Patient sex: F
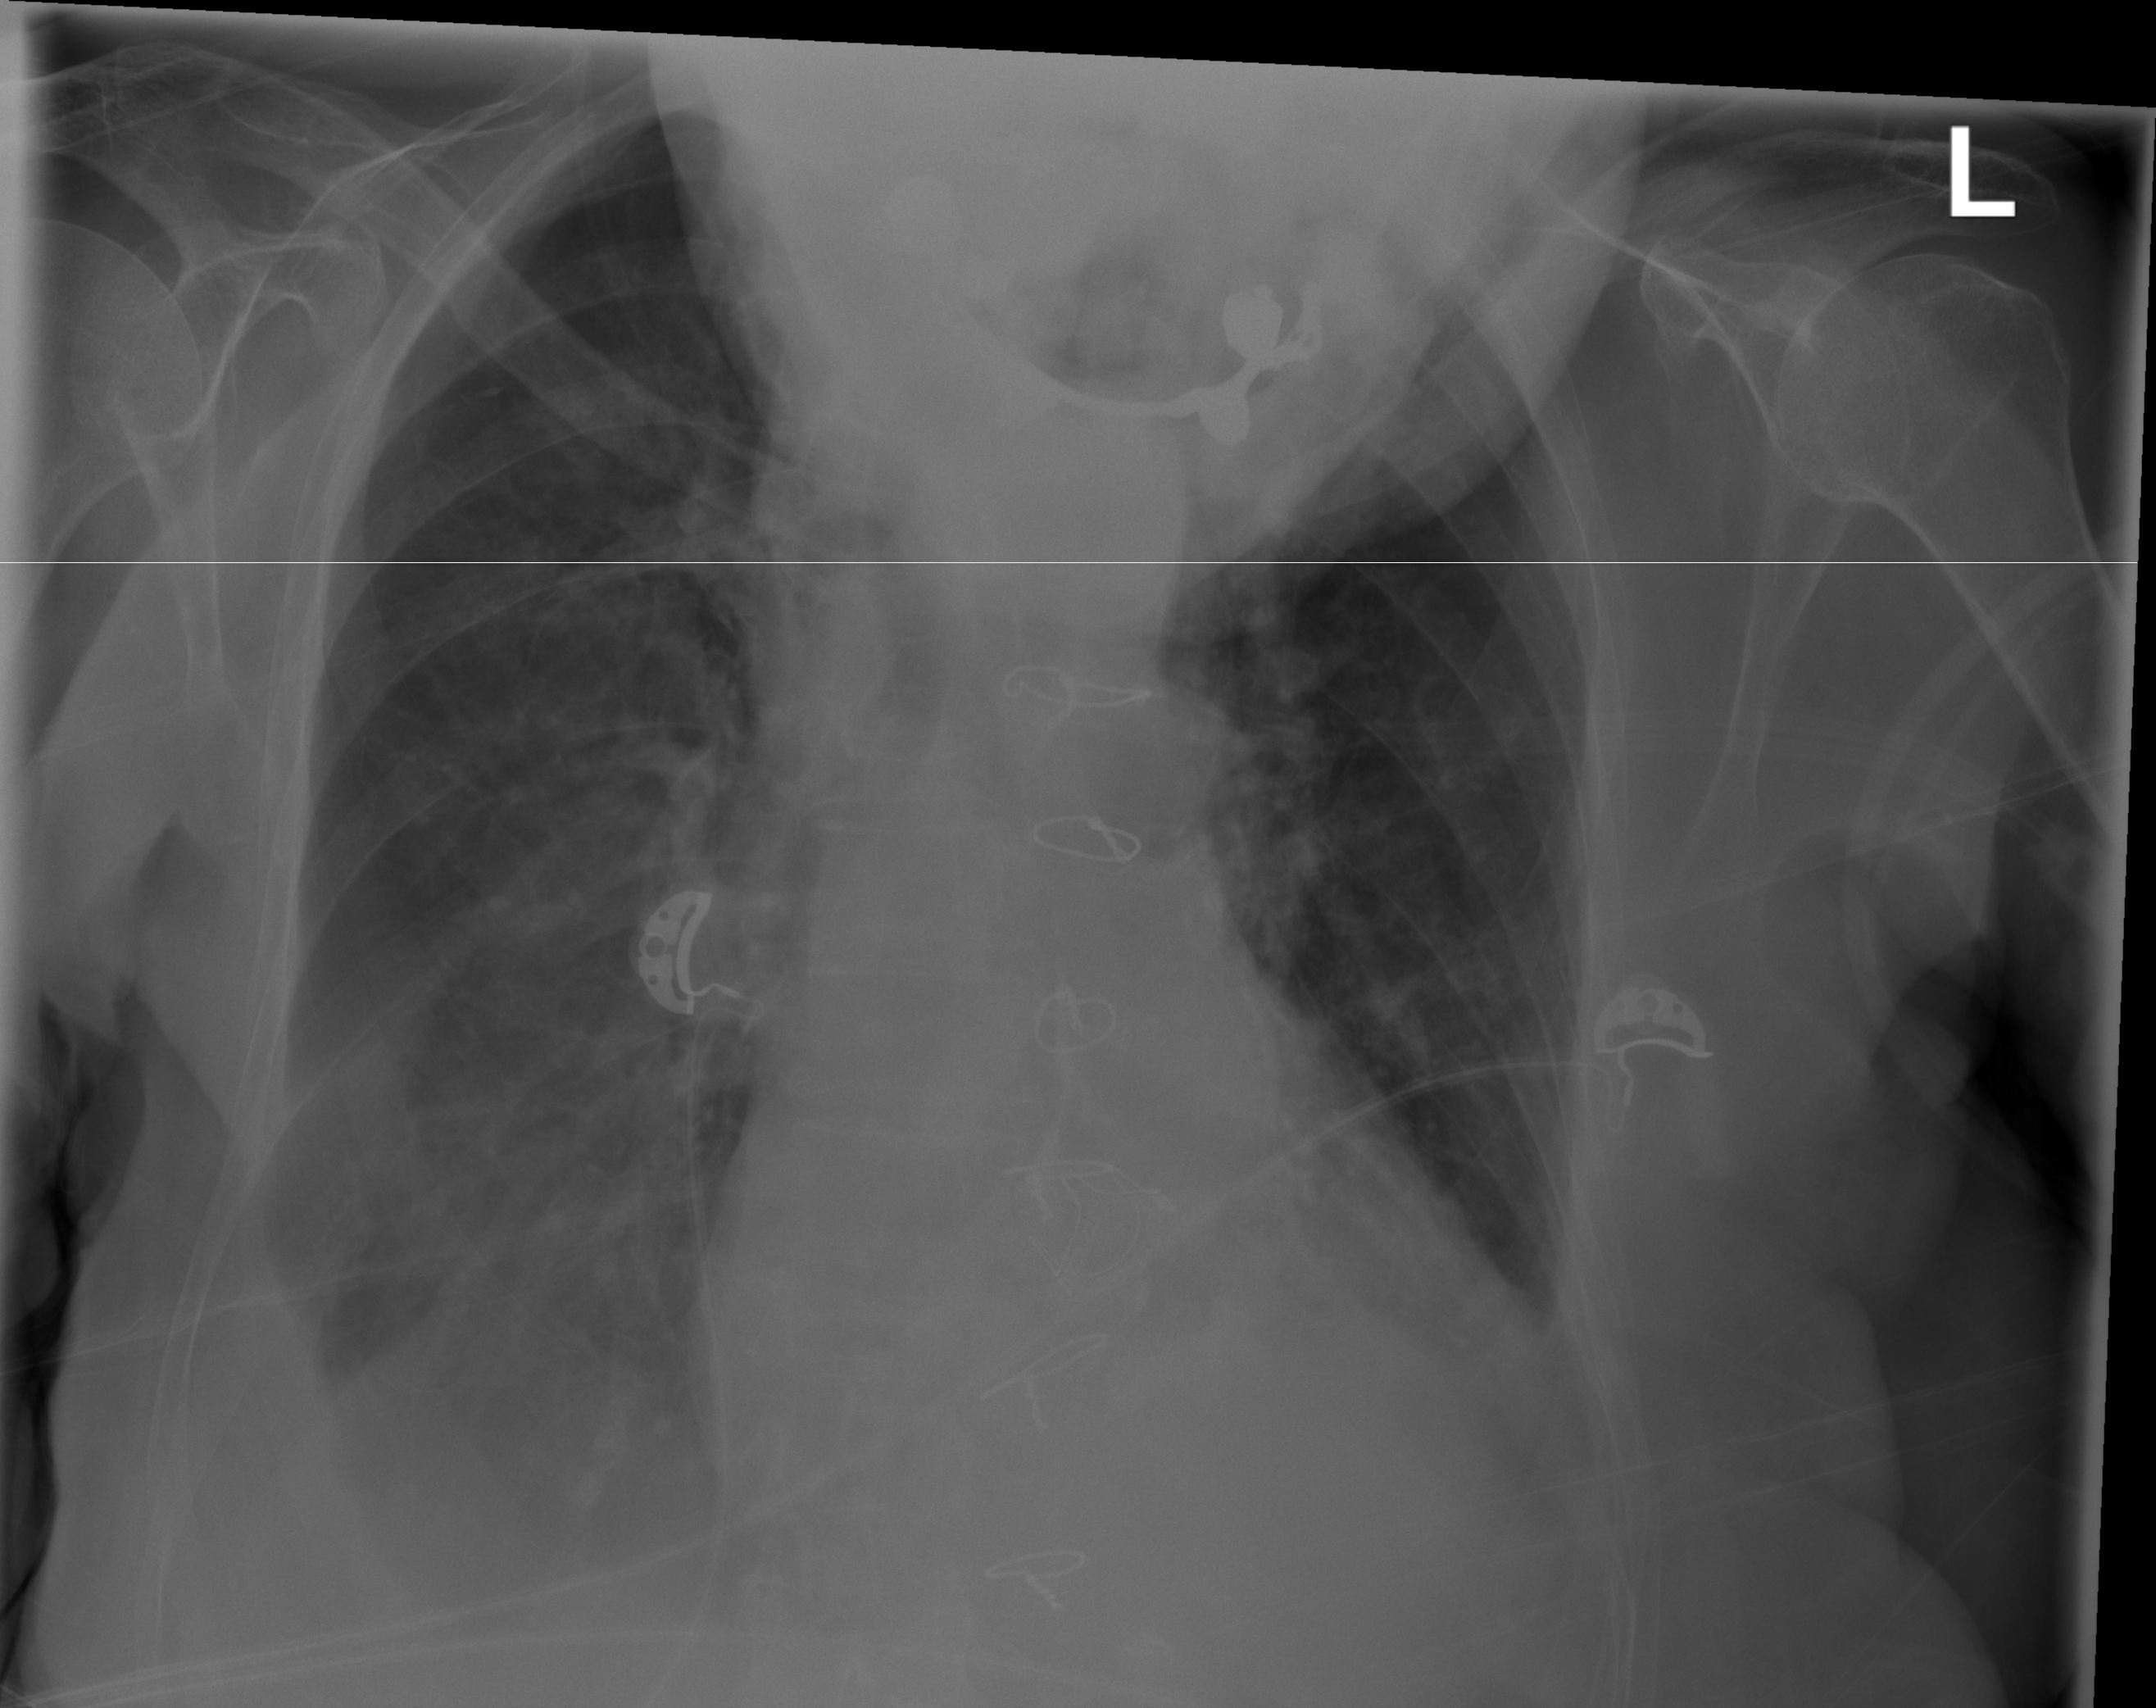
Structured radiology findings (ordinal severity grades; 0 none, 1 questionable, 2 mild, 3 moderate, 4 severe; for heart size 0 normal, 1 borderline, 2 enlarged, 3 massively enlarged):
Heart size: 2
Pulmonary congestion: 0
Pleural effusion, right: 3
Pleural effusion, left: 2
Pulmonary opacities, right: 0
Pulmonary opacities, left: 0
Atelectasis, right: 2
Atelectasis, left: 2